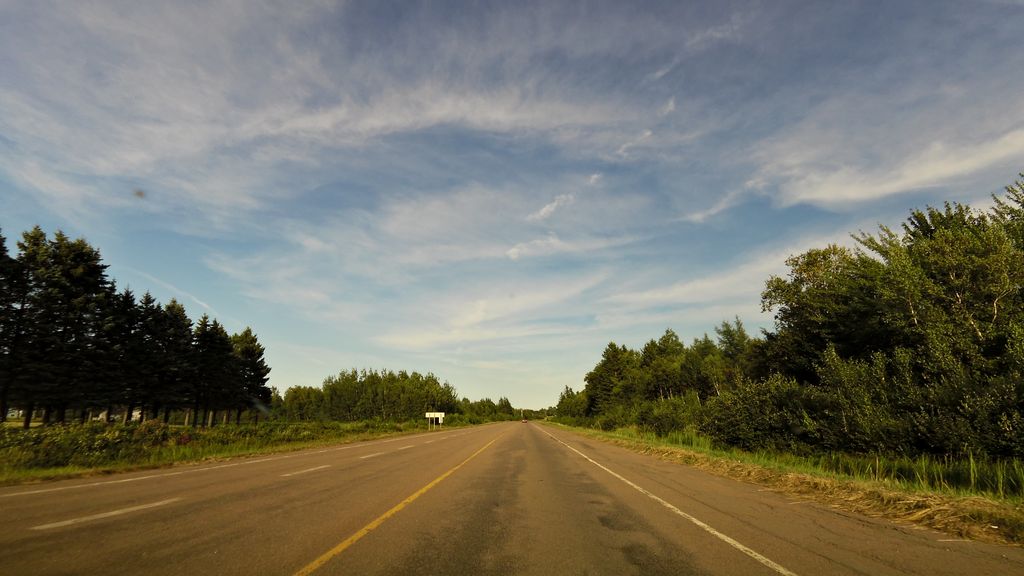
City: charlottetown